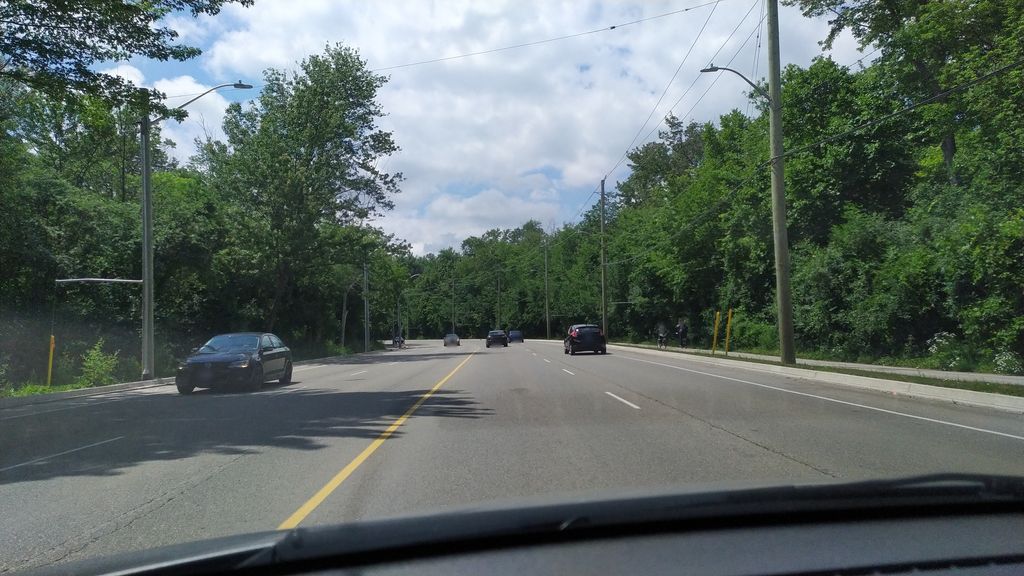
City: kitchener-waterloo